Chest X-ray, AP view. Patient: 39 years old, sex M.
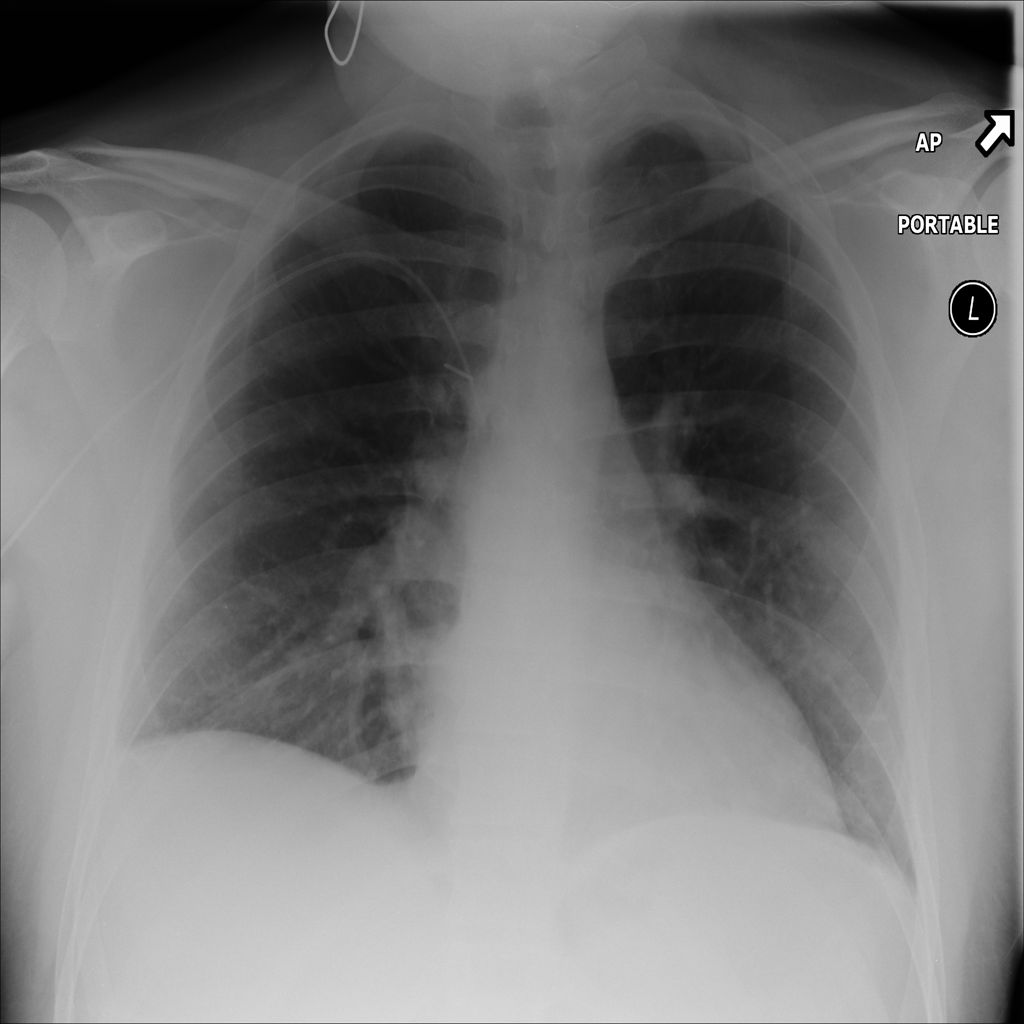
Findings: No Finding